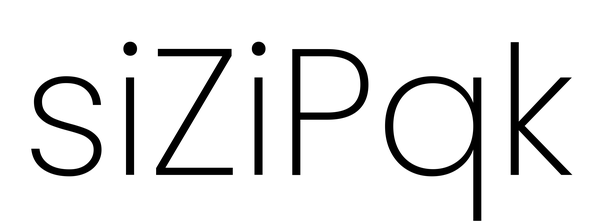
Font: Poppins-ExtraLight